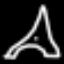
Label: The Eiffel Tower